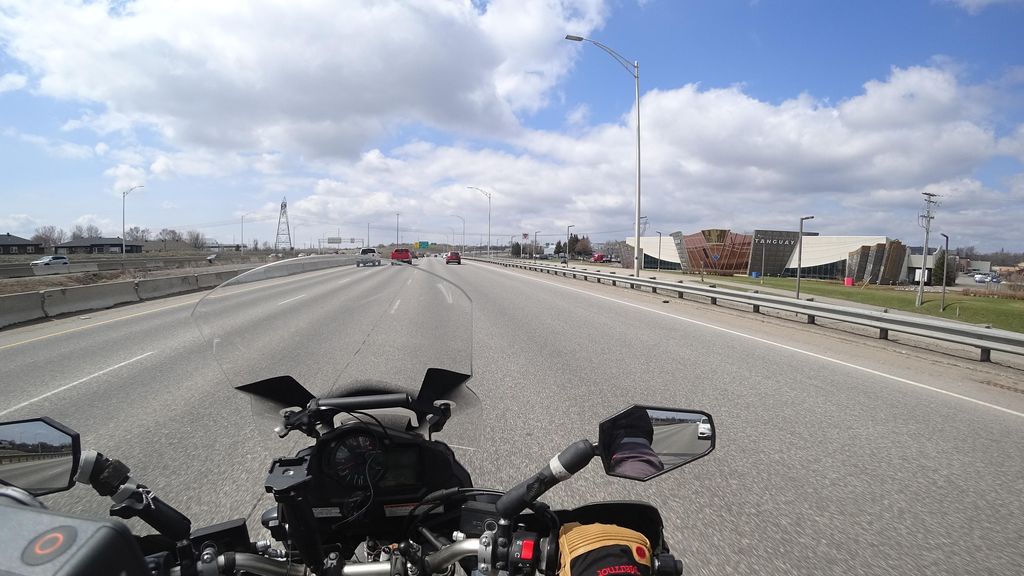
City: quebec_city